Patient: sex M, age 30
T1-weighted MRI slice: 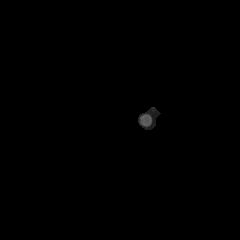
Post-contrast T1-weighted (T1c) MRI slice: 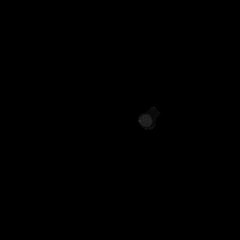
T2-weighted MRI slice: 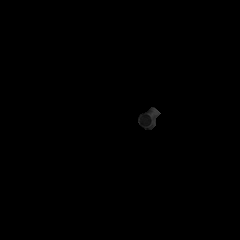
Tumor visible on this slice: no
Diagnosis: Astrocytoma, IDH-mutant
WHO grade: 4